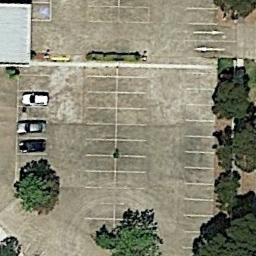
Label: parking_lot